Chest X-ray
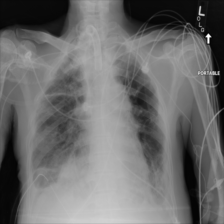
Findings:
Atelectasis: negative
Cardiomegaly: negative
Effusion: positive
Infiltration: negative
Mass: negative
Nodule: negative
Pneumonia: negative
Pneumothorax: negative
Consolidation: positive
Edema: positive
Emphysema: negative
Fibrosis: negative
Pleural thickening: negative
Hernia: negative